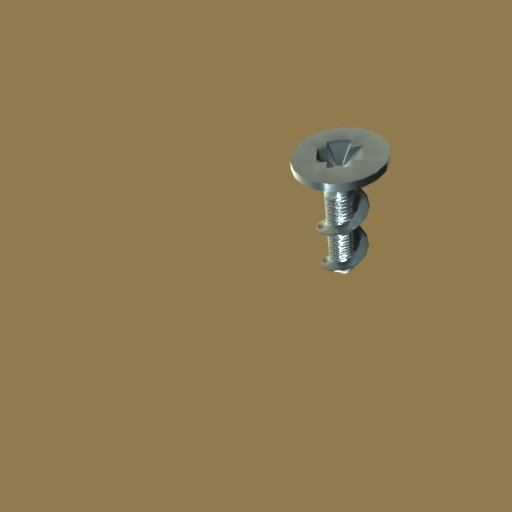
Label: screw